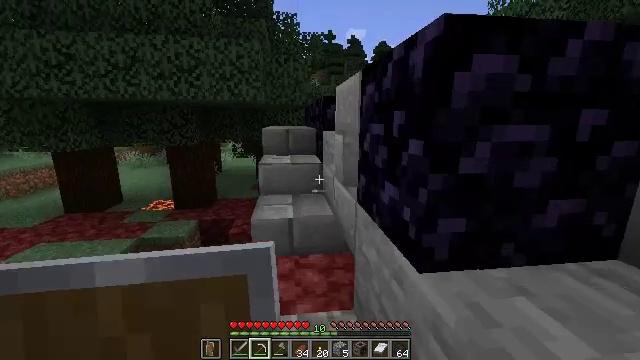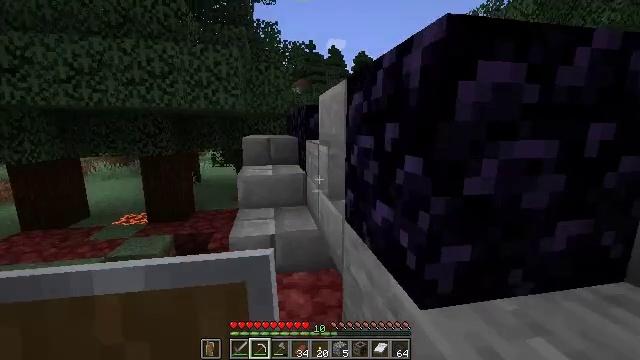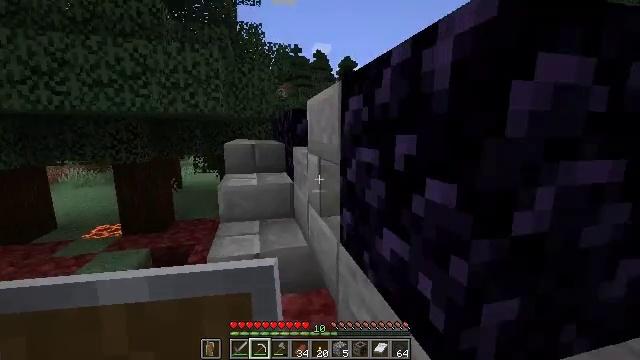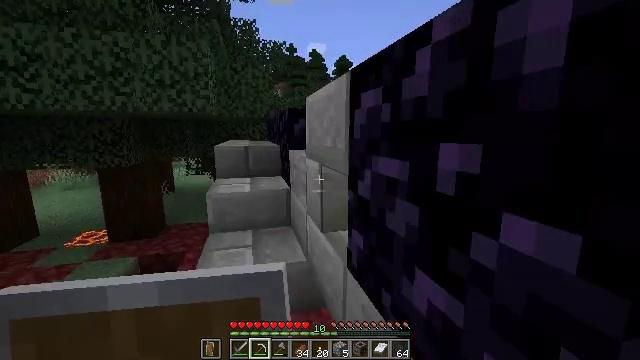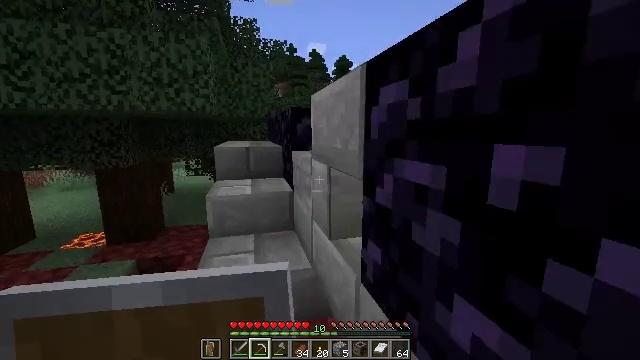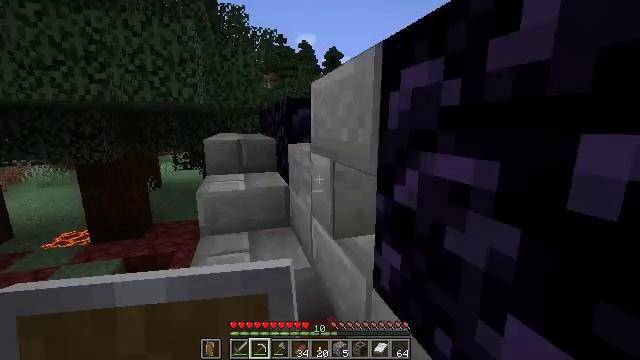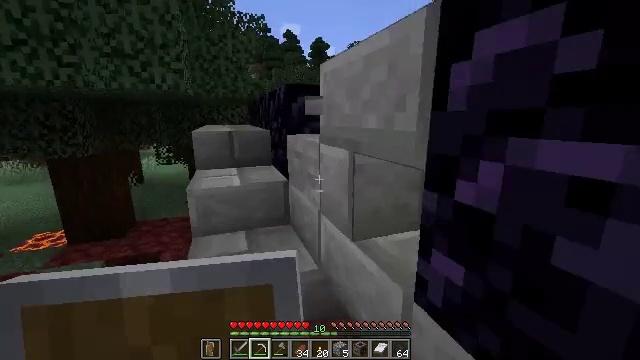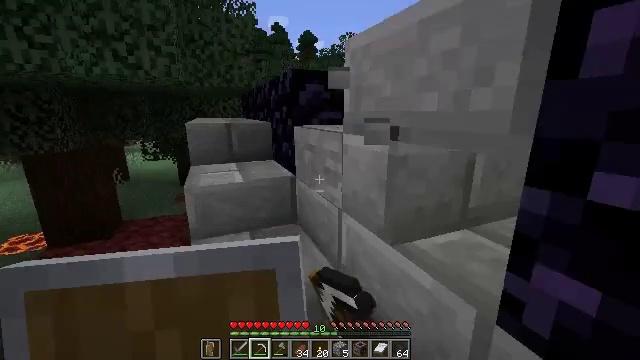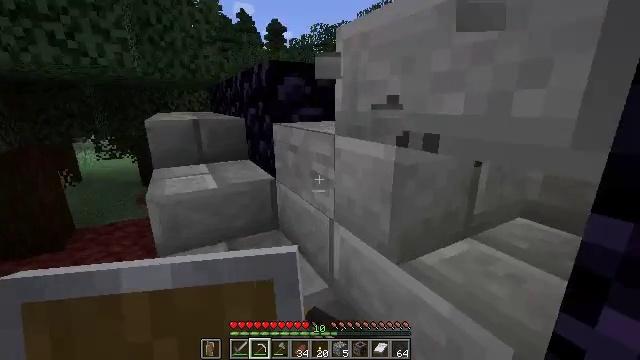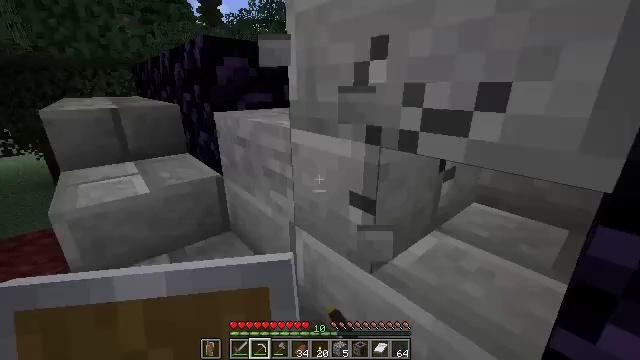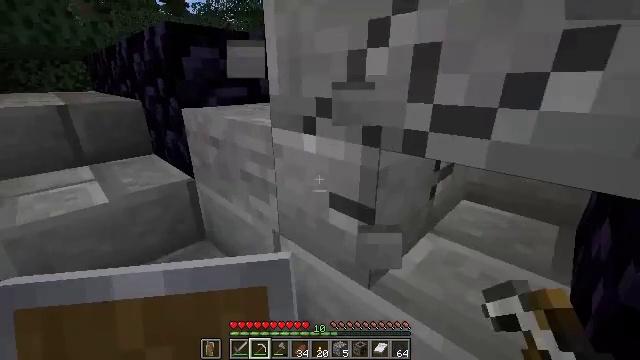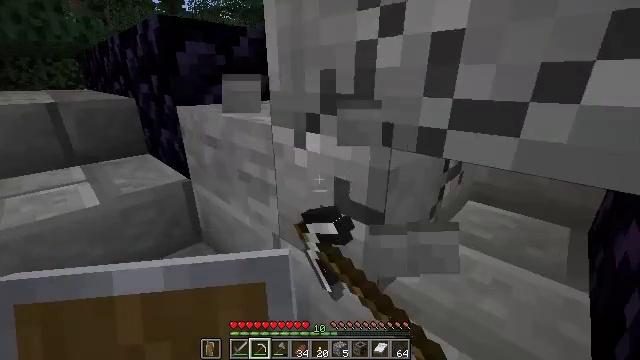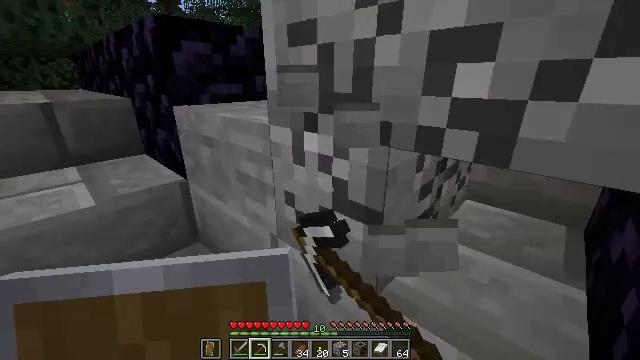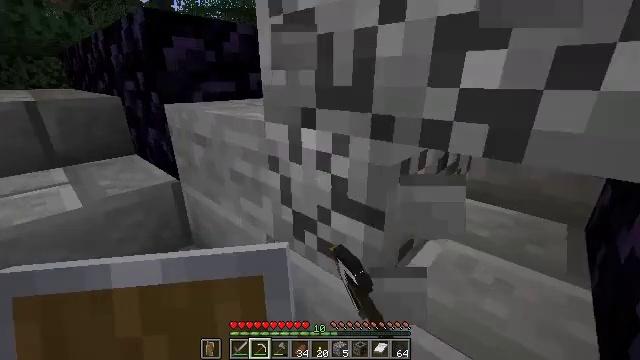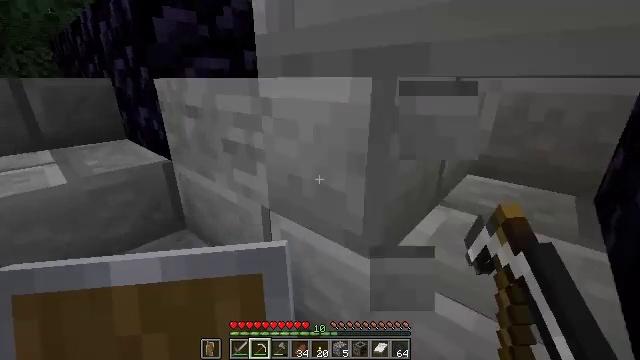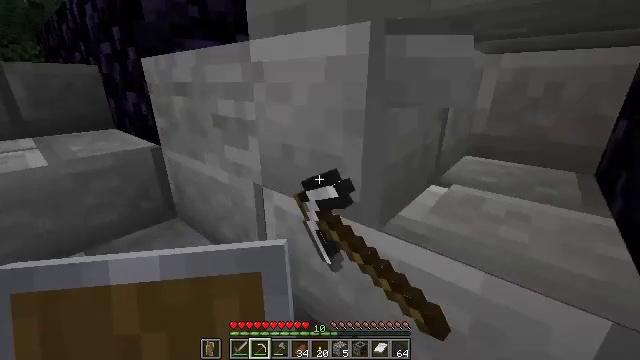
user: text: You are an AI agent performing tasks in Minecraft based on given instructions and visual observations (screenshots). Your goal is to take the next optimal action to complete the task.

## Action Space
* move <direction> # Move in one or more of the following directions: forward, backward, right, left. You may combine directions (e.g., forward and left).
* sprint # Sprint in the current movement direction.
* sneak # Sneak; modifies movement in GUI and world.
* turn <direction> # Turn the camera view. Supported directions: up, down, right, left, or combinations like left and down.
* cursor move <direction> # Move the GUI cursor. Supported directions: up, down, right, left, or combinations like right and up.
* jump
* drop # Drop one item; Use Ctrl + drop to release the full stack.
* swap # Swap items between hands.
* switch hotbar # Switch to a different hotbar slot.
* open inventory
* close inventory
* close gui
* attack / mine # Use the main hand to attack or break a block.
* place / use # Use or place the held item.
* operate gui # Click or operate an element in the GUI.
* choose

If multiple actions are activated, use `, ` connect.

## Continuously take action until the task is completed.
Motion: motion action
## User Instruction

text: Pick up the stone slab block.
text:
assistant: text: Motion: move forward, turn right and up, attack / mine
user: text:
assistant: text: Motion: move forward, turn right, attack / mine
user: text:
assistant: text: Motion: move forward, attack / mine
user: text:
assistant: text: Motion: move forward and move left, attack / mine
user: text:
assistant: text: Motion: move forward and move left, turn right and down, attack / mine
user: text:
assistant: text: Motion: move forward and move left, turn right and down, attack / mine
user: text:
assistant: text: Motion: move forward and move left, turn right and down, attack / mine
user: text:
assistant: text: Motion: move forward, turn right and down, attack / mine
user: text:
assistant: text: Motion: move forward, turn right and down, attack / mine
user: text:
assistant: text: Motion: turn right and down, attack / mine
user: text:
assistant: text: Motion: attack / mine
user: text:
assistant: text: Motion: attack / mine
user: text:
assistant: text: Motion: sneak, turn right, attack / mine
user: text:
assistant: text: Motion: sneak, attack / mine
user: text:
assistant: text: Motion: sneak, turn right, attack / mine
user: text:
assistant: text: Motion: sneak, turn right and up, attack / mine
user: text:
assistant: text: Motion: move left, sneak, attack / mine
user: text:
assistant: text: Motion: move left, sneak, attack / mine
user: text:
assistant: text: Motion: move left, sneak, attack / mine
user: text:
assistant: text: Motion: move forward and move left, sneak, attack / mine
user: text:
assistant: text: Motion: move forward and move left, sneak, turn right and up, attack / mine
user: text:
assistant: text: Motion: move forward and move left, sneak, attack / mine
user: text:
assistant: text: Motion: move forward and move left, sneak, attack / mine
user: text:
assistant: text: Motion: move forward and move left, sneak, attack / mine
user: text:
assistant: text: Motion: move forward and move left, sneak, attack / mine
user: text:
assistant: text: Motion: move forward and move left, sneak, attack / mine
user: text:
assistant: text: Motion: move forward and move left, sneak, turn right, attack / mine
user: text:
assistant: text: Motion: move forward and move left, sneak, turn right and down, attack / mine
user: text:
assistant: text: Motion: move forward and move left, sneak, turn right and down, attack / mine
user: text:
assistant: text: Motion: move forward, sneak, turn right, attack / mine